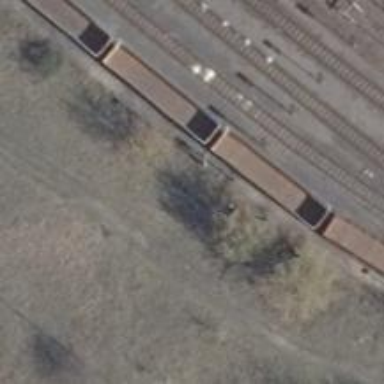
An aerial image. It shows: Railway signal.